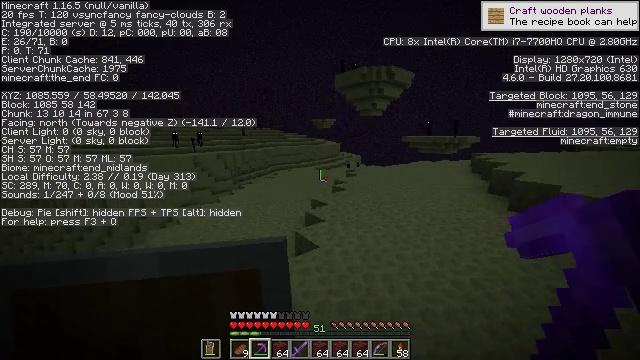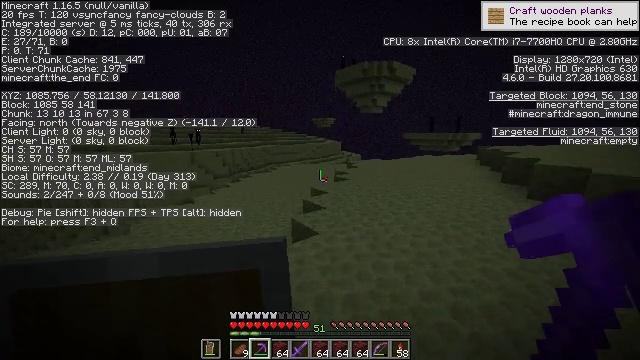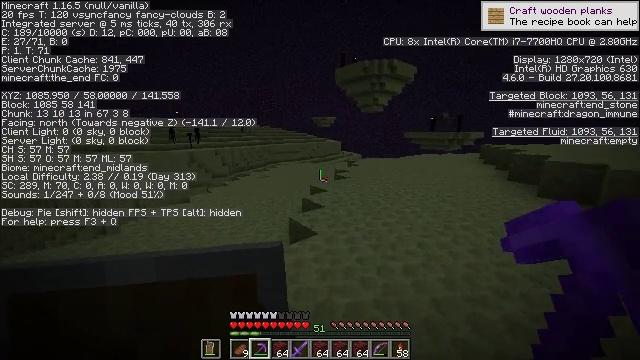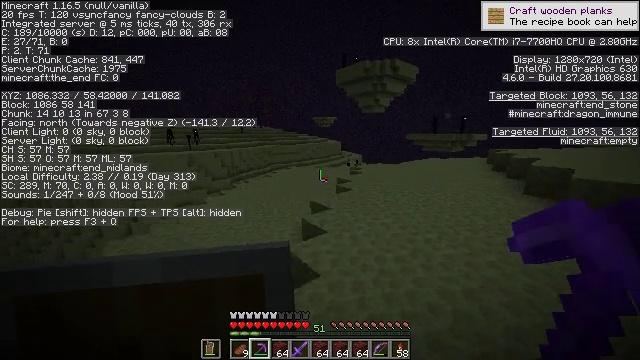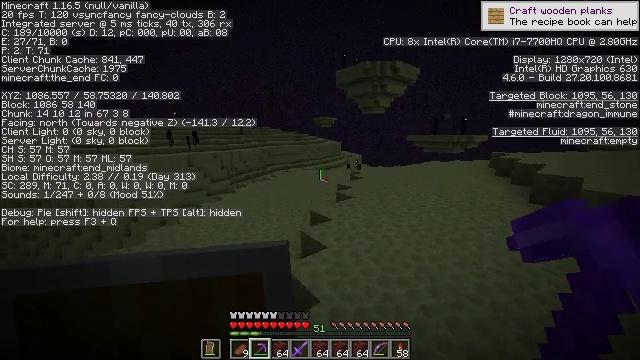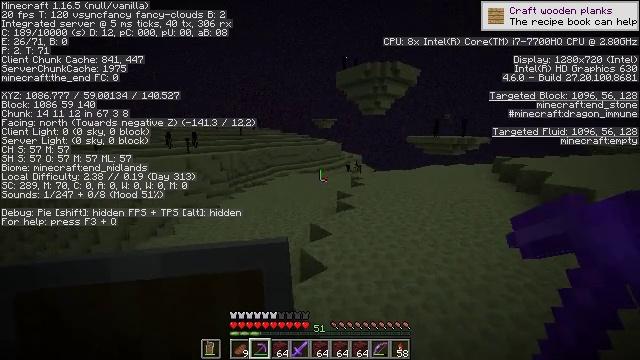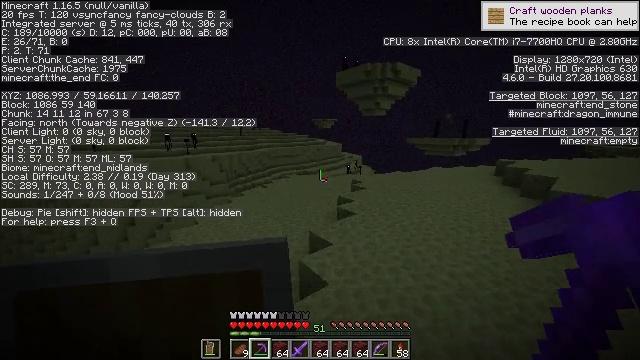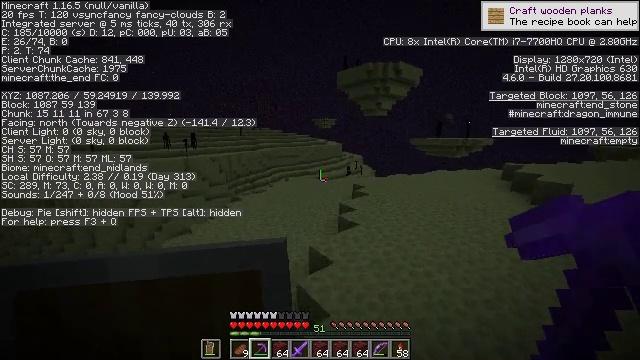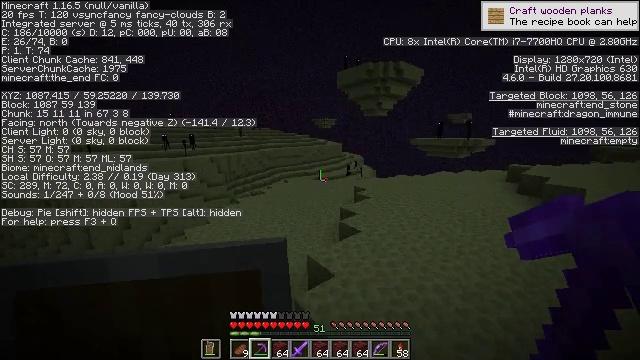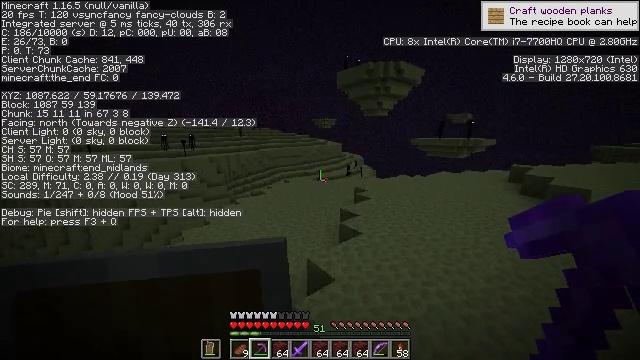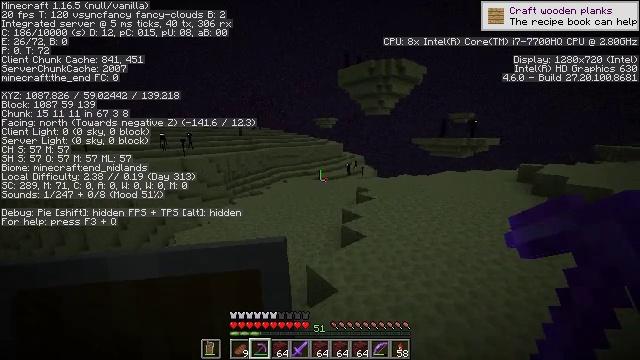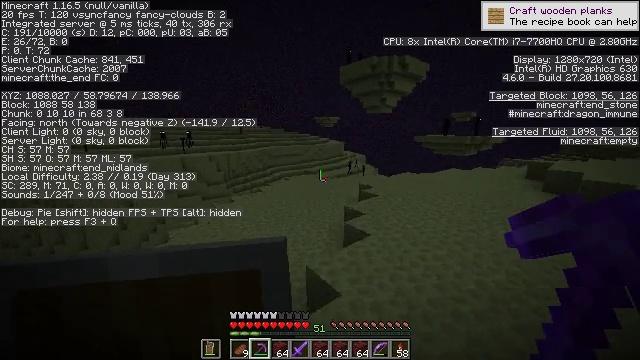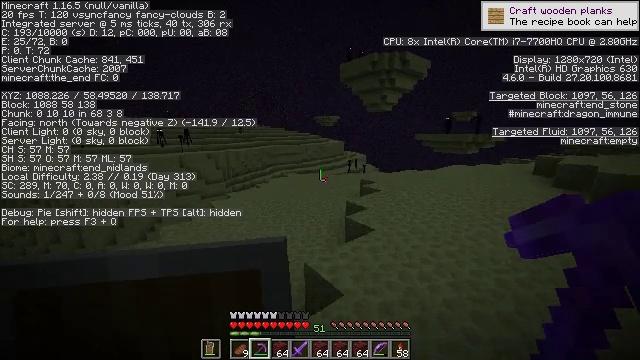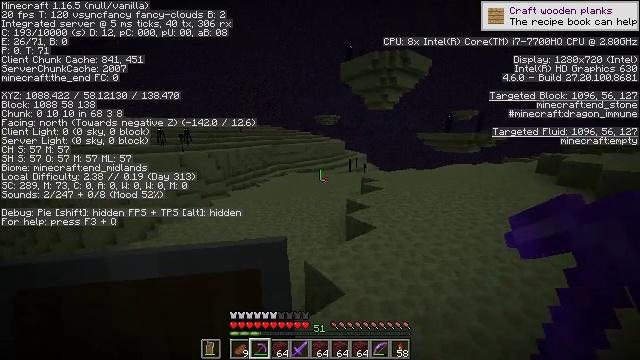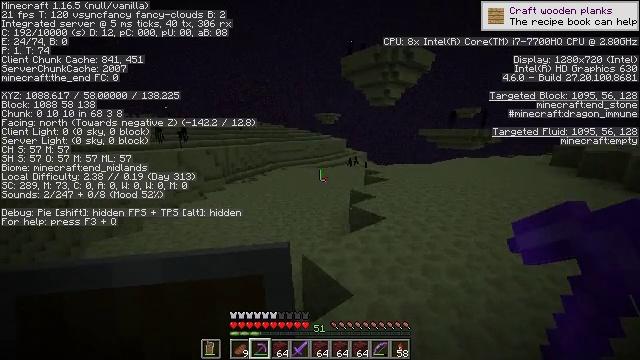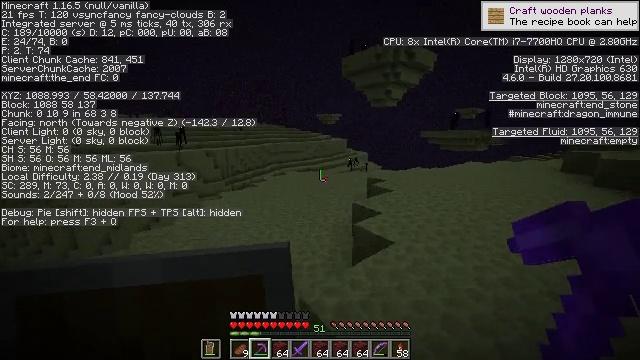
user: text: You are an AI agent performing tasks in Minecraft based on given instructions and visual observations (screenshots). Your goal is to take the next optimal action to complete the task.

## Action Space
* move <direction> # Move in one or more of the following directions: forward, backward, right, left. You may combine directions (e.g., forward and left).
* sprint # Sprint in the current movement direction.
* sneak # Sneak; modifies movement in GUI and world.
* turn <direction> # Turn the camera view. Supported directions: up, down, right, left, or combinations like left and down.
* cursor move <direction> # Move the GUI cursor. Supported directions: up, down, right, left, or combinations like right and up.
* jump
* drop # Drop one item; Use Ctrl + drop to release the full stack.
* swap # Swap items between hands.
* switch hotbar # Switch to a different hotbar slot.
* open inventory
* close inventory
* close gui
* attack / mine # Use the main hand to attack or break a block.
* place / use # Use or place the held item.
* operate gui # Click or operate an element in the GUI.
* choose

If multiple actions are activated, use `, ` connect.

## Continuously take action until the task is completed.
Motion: motion action
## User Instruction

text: Break some end stone blocks.
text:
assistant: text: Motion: move forward, jump
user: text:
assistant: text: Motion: move forward, jump
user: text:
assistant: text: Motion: move forward, jump
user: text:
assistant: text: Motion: move forward, jump
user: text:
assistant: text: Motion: move forward, jump
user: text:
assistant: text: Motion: move forward, jump
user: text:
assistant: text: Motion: move forward, jump
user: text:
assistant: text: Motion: move forward, jump
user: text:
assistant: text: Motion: move forward, jump
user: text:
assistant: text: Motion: move forward, jump
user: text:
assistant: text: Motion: move forward, jump
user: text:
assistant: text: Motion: move forward, jump
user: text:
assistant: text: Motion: move forward, jump
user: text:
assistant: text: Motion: move forward, jump
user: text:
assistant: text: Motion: move forward, jump
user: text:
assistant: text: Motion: move forward, jump
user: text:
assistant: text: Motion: move forward, jump
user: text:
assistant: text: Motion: move forward, jump
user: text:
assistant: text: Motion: move forward, jump
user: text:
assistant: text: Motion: move forward, jump
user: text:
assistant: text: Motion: move forward, jump
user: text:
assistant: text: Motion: move forward, jump
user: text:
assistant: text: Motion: move forward, jump
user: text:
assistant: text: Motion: move forward, jump
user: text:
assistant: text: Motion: move forward, jump
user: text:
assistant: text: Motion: move forward, jump
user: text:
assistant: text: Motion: move forward, jump
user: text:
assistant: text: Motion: move forward, jump
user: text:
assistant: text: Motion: move forward, jump
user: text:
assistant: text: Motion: move forward, jump